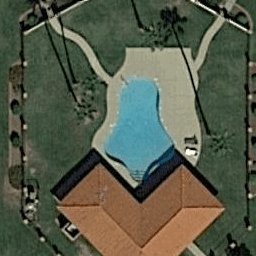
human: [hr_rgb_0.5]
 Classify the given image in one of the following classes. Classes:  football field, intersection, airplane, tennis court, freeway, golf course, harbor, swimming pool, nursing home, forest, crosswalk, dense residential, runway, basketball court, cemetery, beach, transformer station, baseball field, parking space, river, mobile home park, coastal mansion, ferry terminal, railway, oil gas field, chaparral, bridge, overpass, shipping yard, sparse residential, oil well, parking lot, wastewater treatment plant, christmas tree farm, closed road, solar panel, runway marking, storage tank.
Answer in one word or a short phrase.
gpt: swimming pool